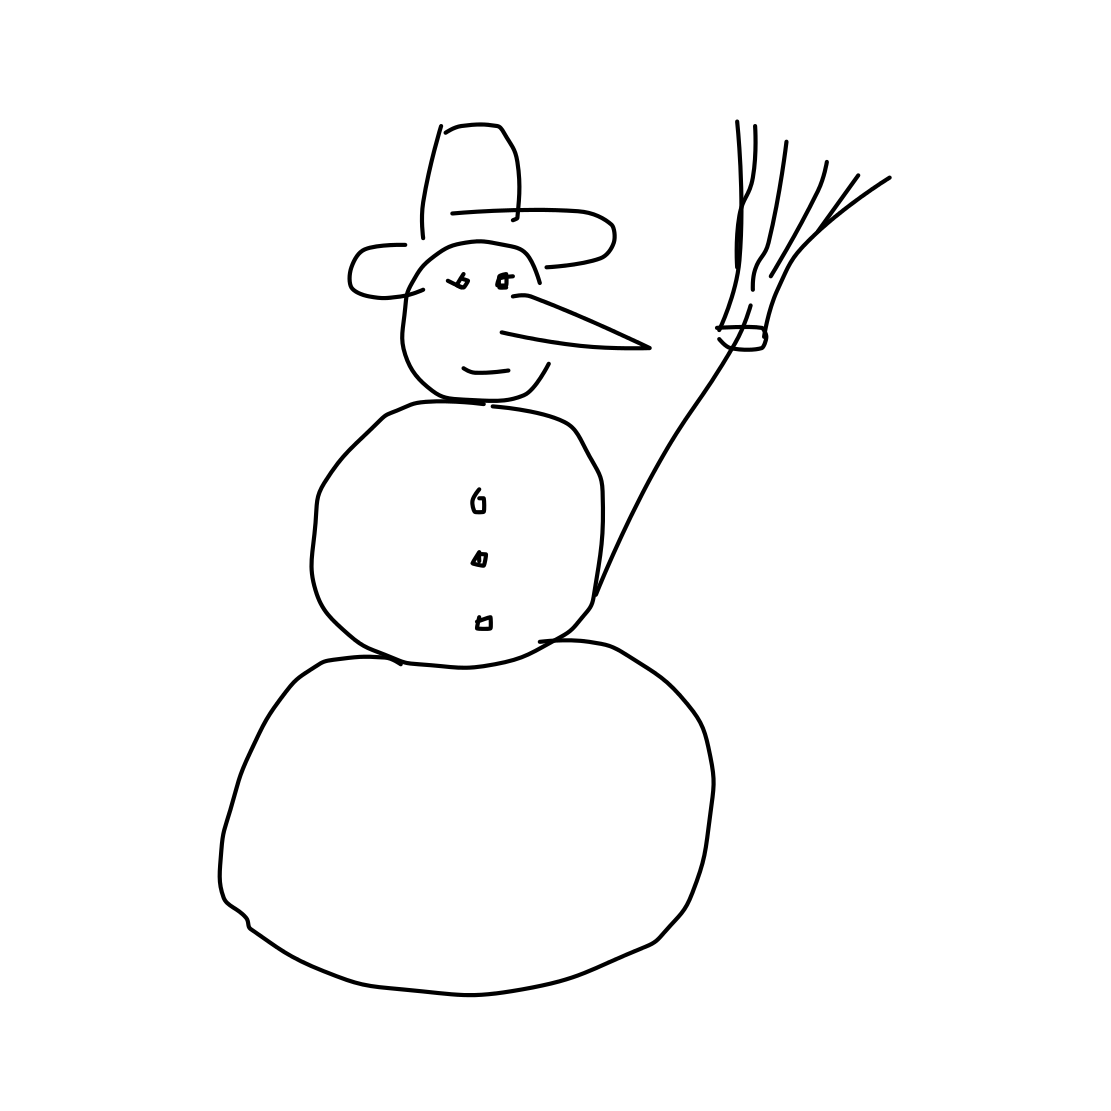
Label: snowman